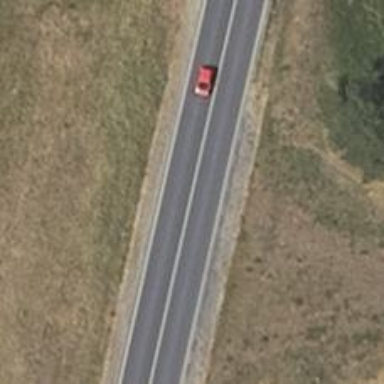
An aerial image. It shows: Secondary road with asphalt surface.